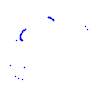
Particle: proton